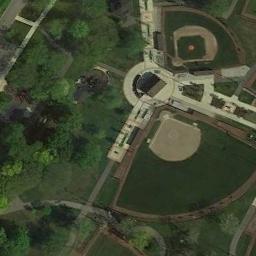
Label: baseball_diamond